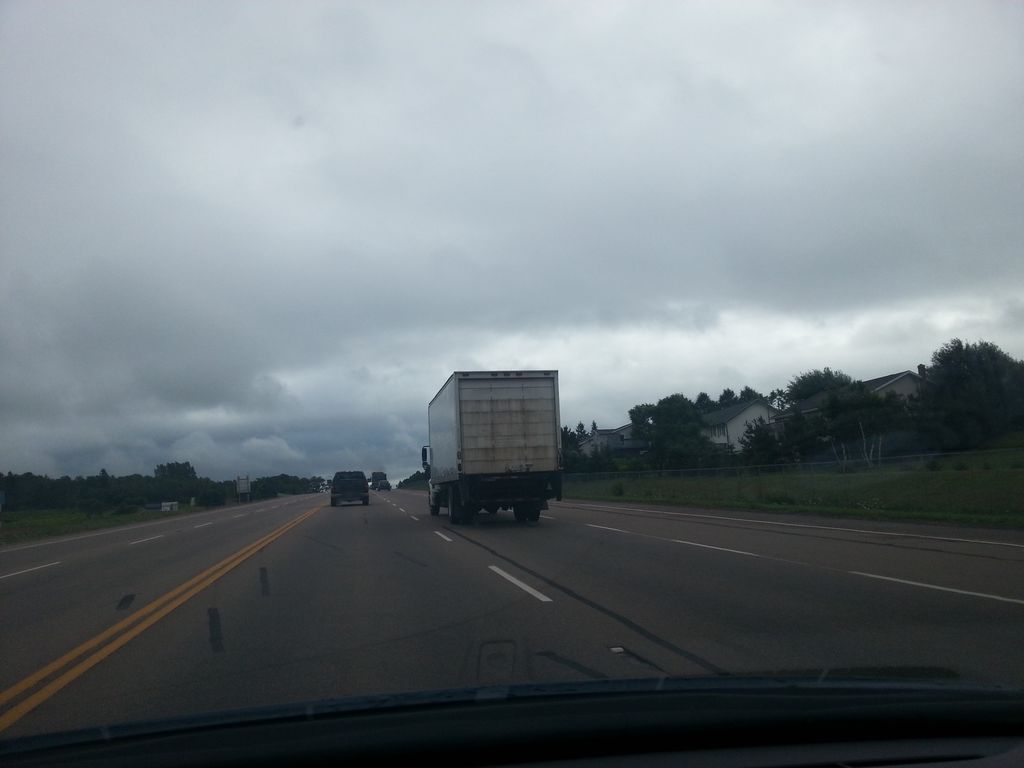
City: charlottetown